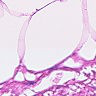
Metastatic tissue present: no